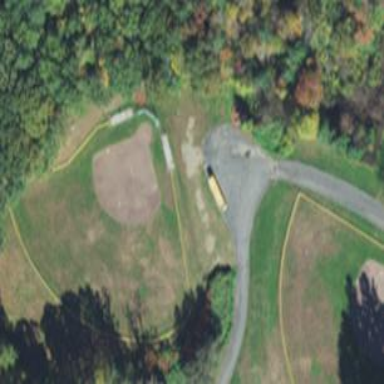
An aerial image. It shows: Baseball pitch for leisure land.